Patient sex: M
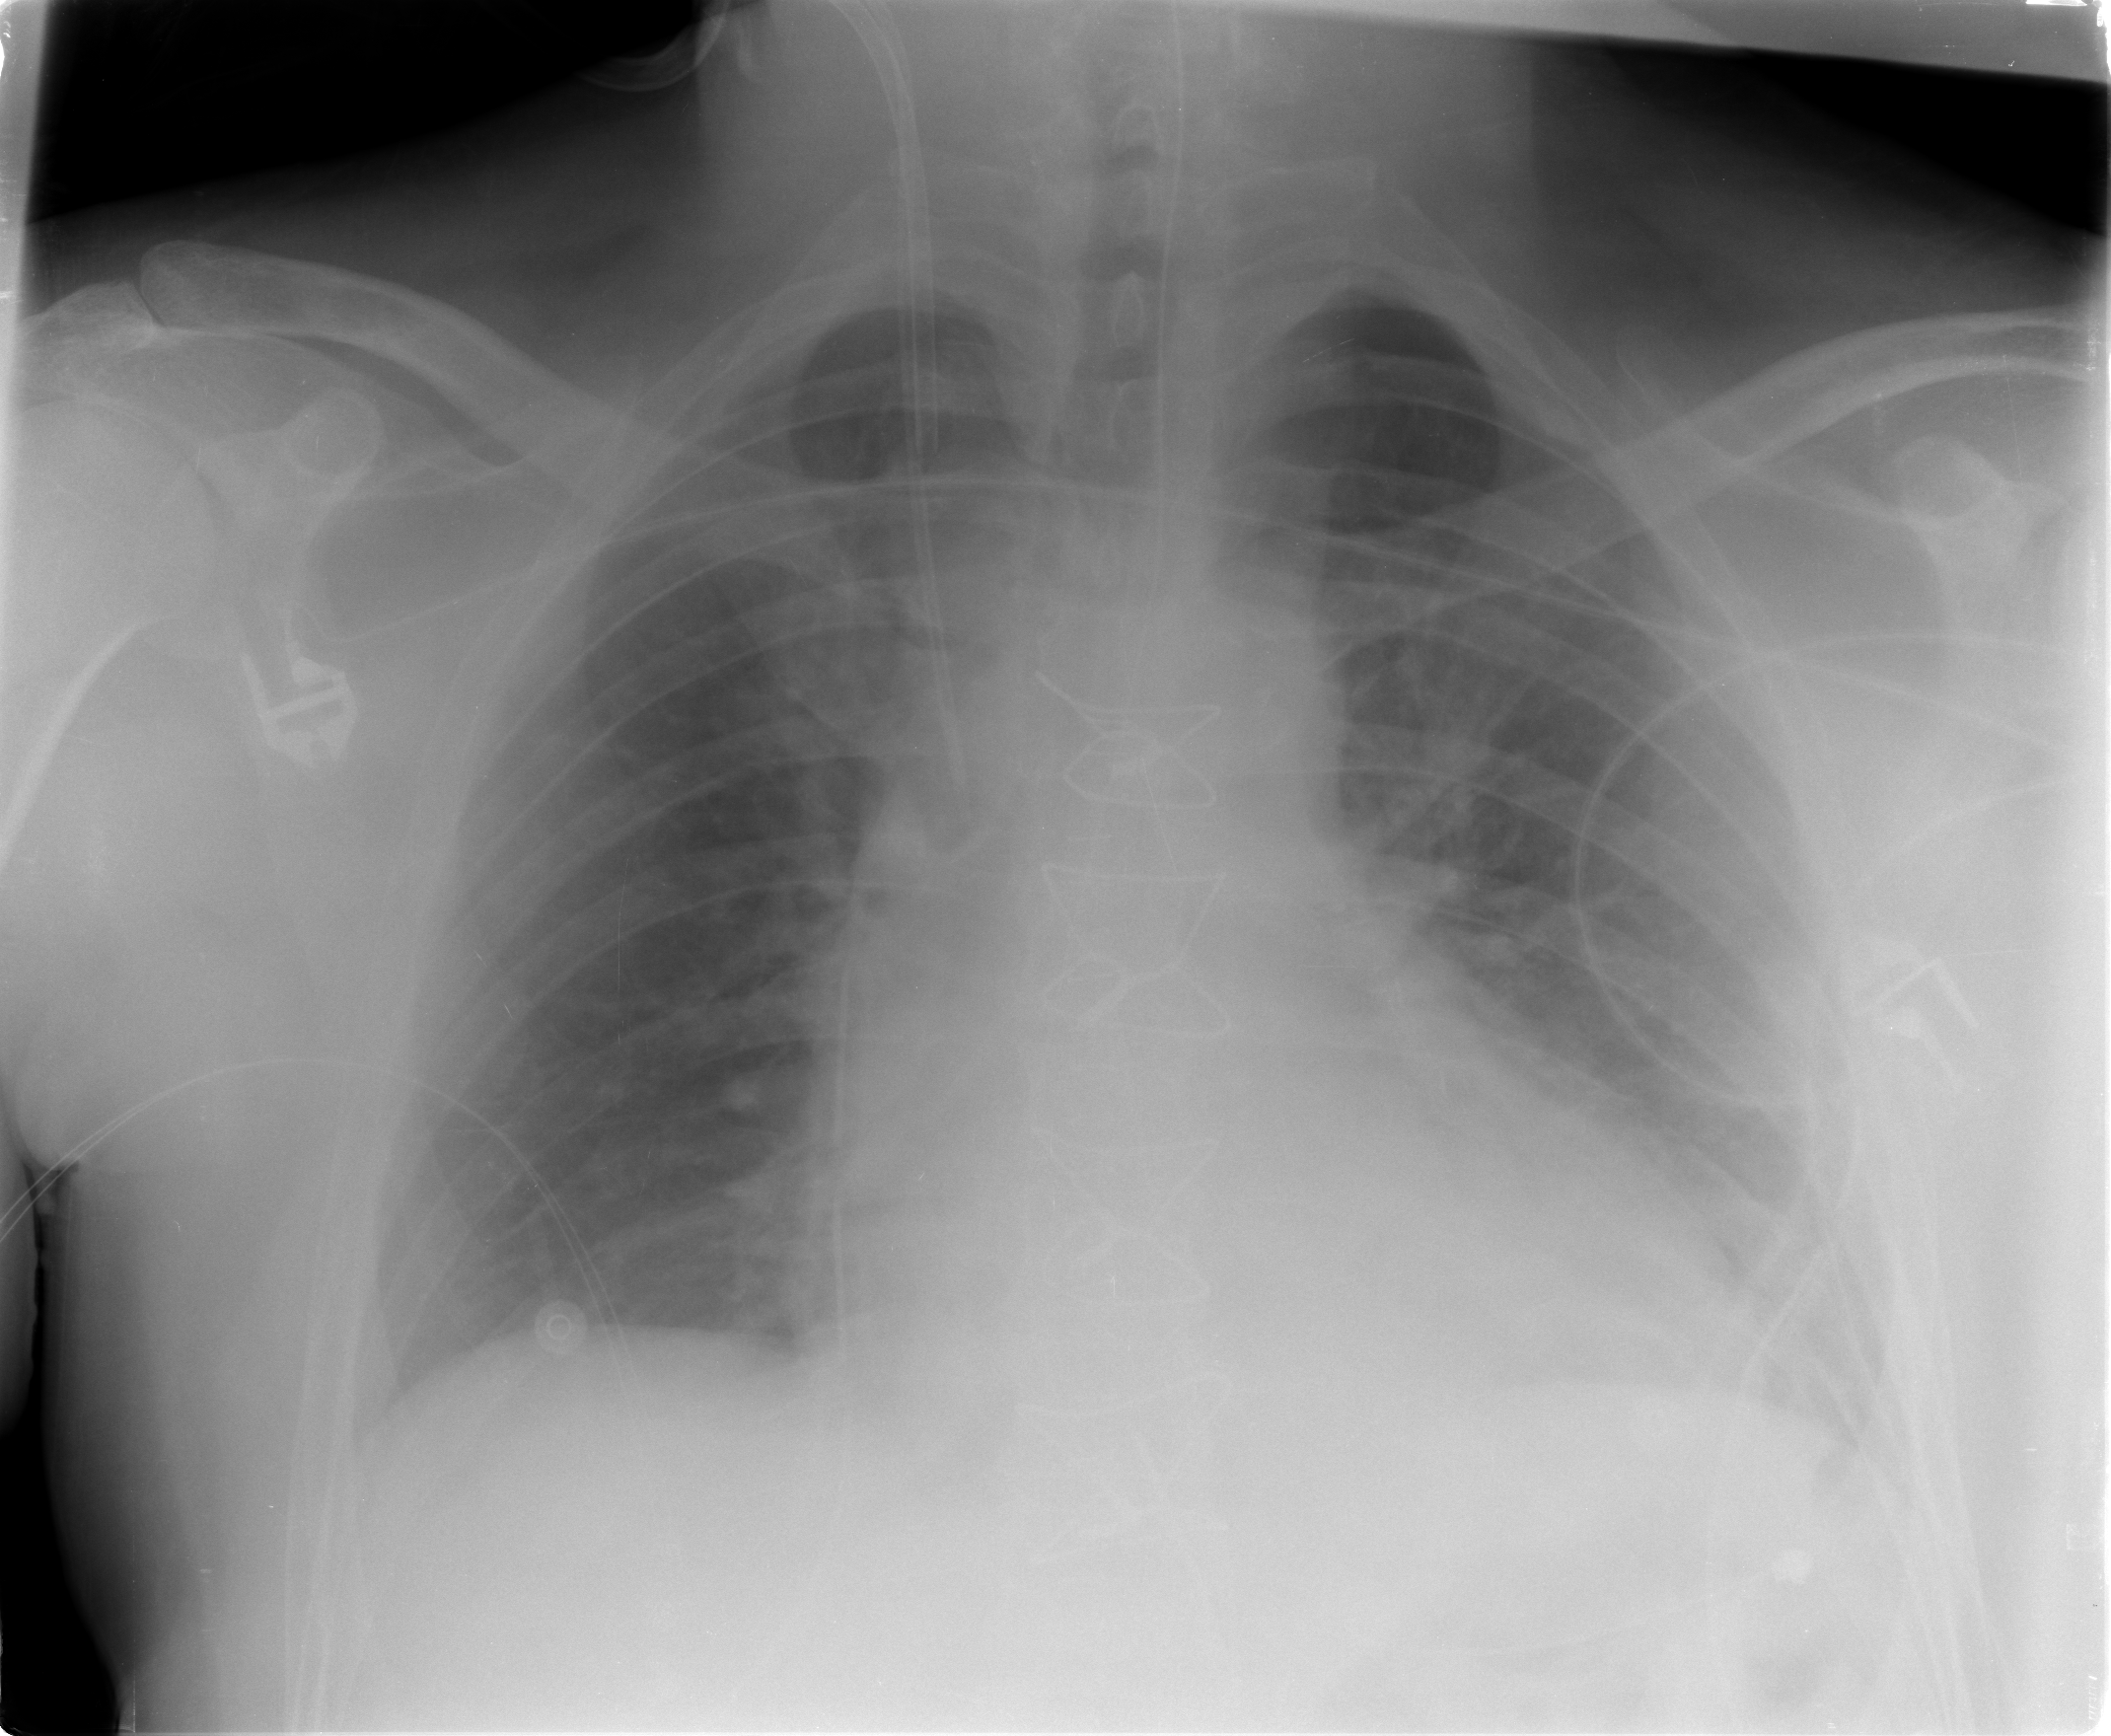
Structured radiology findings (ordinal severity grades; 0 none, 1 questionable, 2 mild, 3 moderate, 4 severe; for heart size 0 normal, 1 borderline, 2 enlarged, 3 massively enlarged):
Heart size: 2
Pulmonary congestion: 2
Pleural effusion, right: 0
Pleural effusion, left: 2
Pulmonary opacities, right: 1
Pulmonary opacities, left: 1
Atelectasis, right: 2
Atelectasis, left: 2